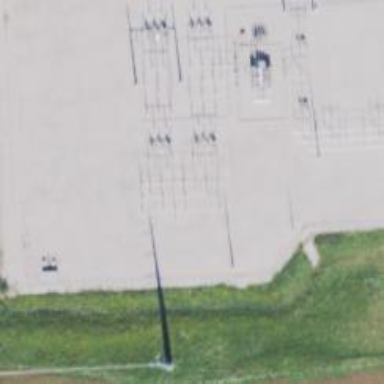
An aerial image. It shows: Switch used for power control.